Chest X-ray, PA view. Patient: 53 years old, sex F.
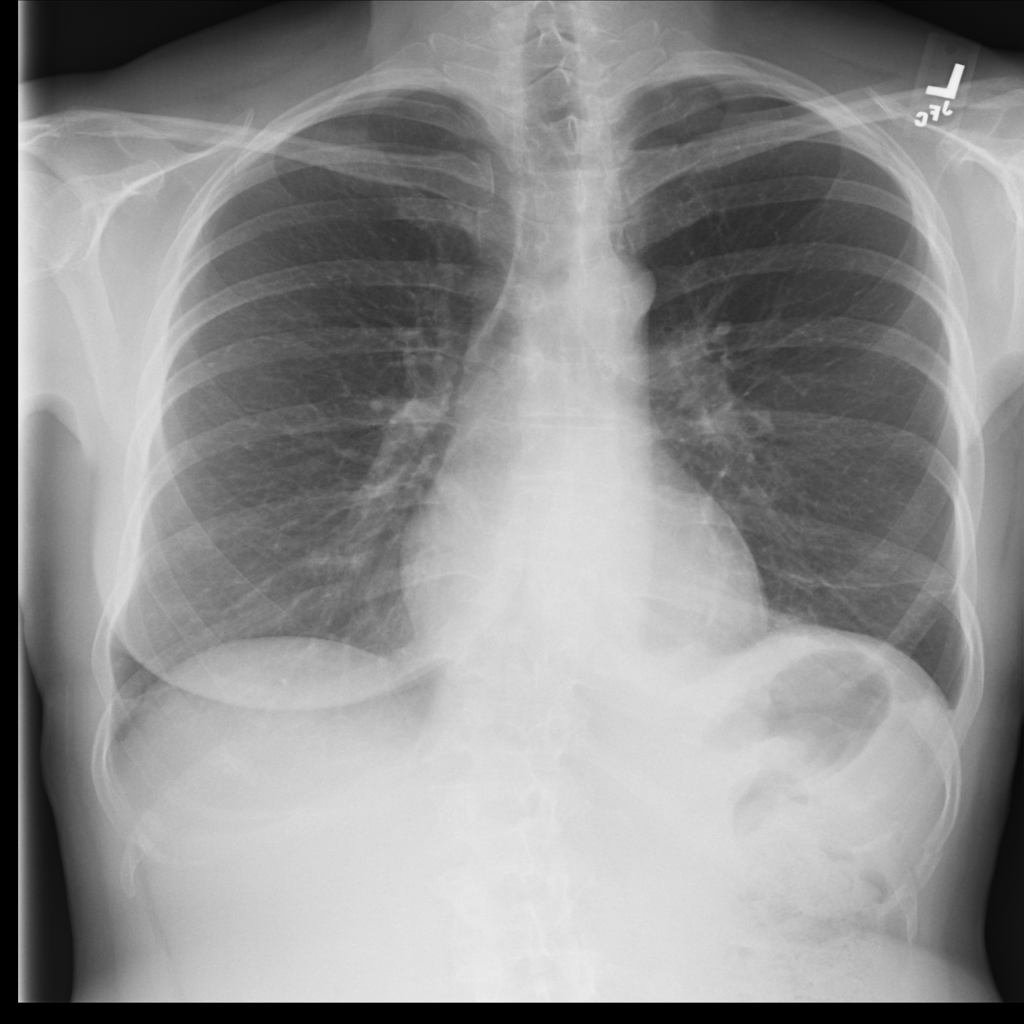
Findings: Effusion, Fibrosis